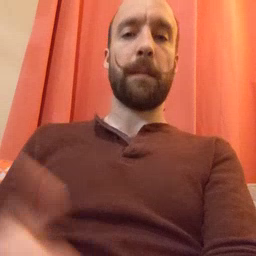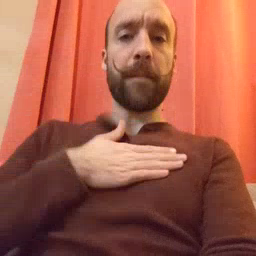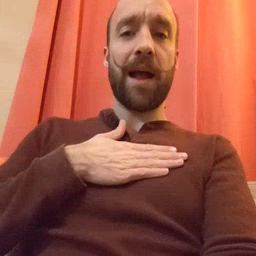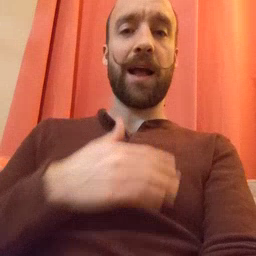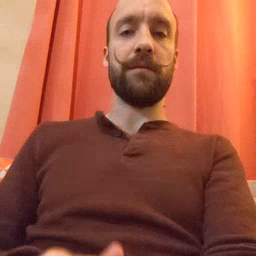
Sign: minemy